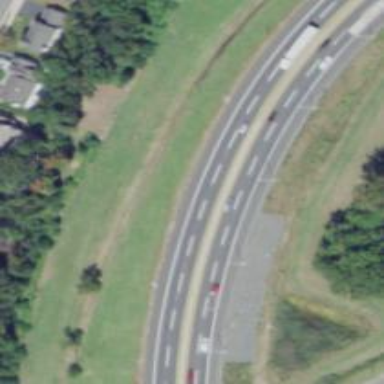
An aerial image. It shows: Interchange linking to motorway.